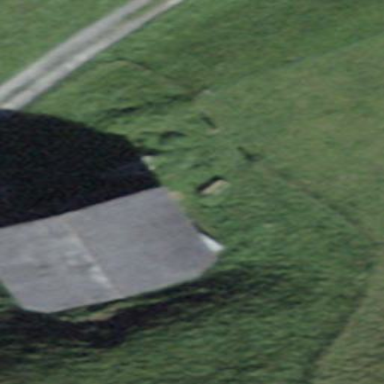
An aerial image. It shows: Barn.